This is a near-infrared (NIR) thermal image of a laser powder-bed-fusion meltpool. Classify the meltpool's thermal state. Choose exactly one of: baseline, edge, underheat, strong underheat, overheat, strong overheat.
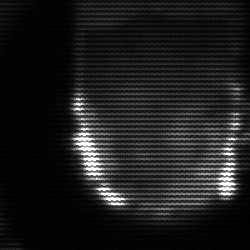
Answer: baseline